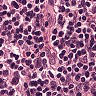
Metastatic tissue present: no